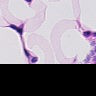
Metastatic tissue present: no